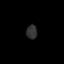
Tissue: lung
Cell type: Epithelial cells
Senescence score: 0.1692
Nuclear area (px): 148
Mean DAPI intensity: 48.554